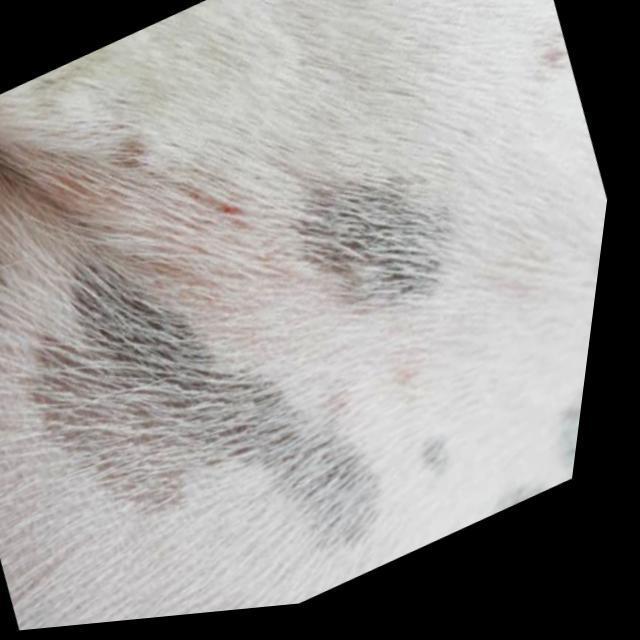
Canine hypersensitivity reaction — allergic skin response with urticaria, erythema, pruritus, and angioedema. May be food, environmental, or flea allergy related.